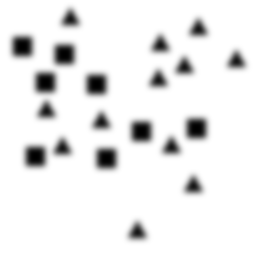
Squares: 8
Triangles: 12
Stars: 0
Total shapes: 20